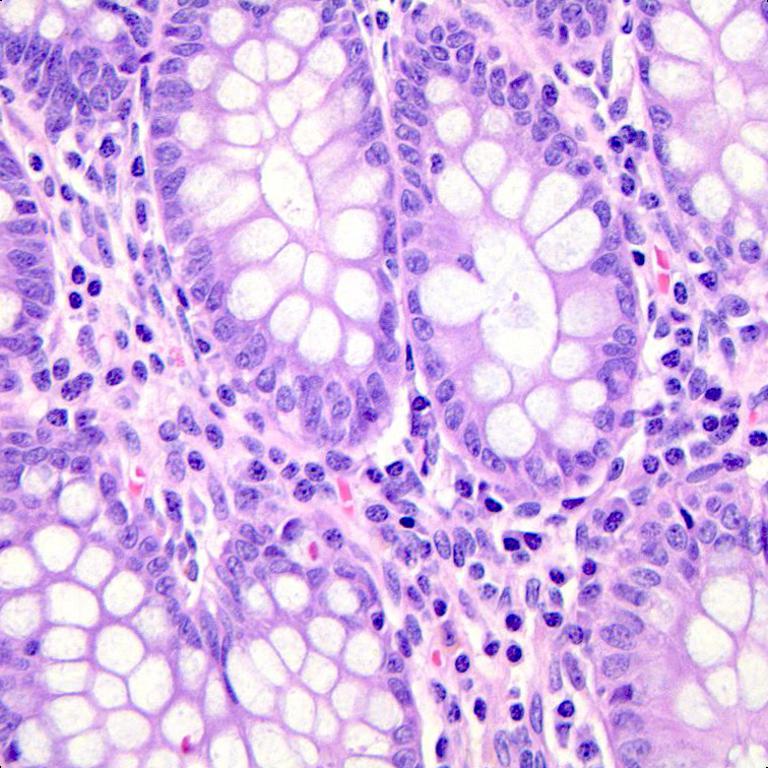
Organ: colon
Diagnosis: benign